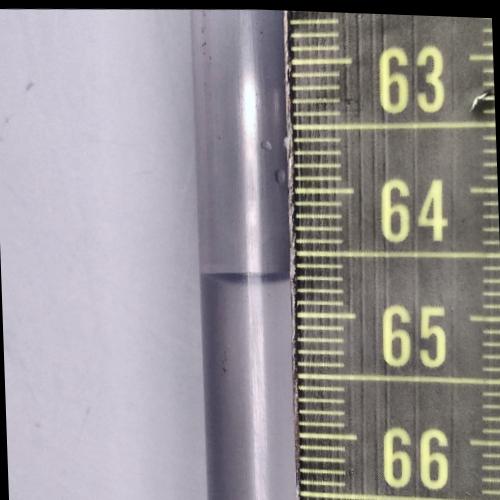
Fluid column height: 64.7 cm